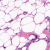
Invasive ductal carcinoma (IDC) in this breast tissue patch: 0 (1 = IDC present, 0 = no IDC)